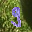
Label: 9